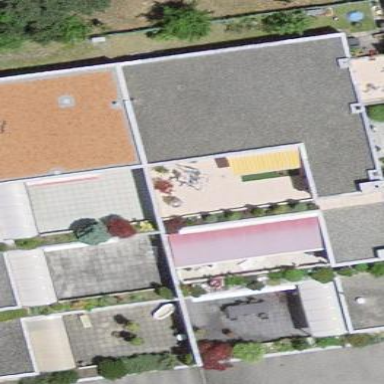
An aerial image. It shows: Terrace building.